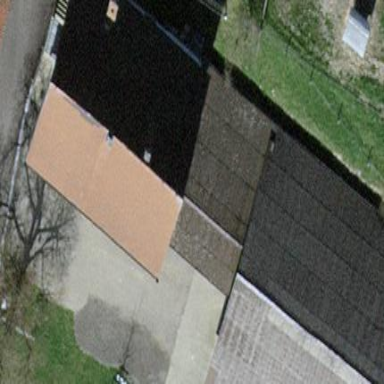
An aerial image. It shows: Gabled roof house.